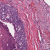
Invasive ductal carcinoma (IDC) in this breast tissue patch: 1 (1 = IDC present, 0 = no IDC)